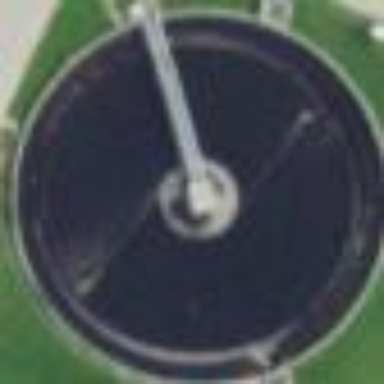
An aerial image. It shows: Body of wastewater.